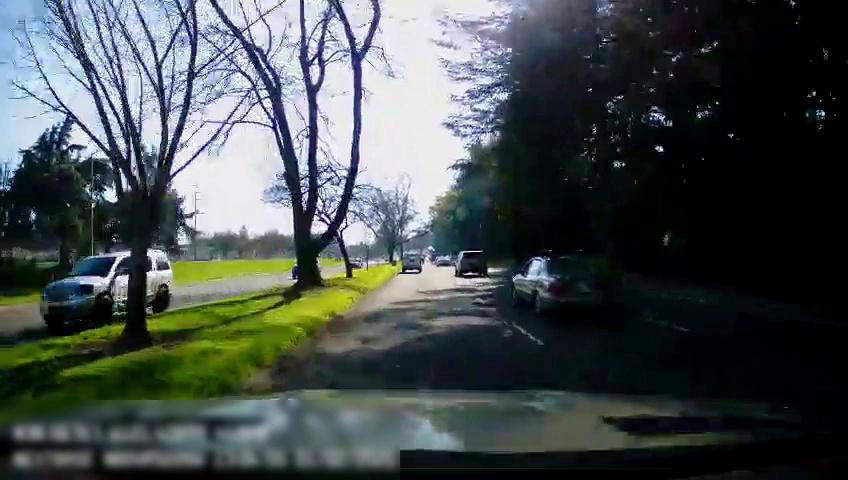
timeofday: Day
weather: Sunny
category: Drivable Space
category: Drivable Space
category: Vehicles | SUV
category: Vehicles | Car
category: Vehicles | Car
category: Vehicles | Truck
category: Vehicles | Car
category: Vehicles | SUV
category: Vehicles | Car
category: Lanes | Current Lane
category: Lanes | Current Lane